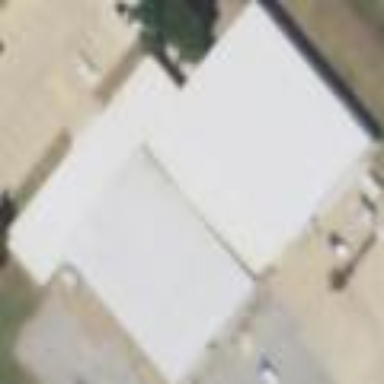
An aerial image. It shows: Hangar located at airport.